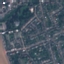
Land use / land cover class: Residential